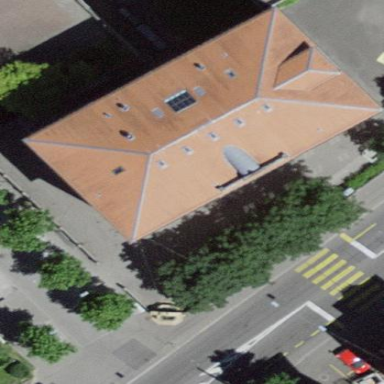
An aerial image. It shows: School building.